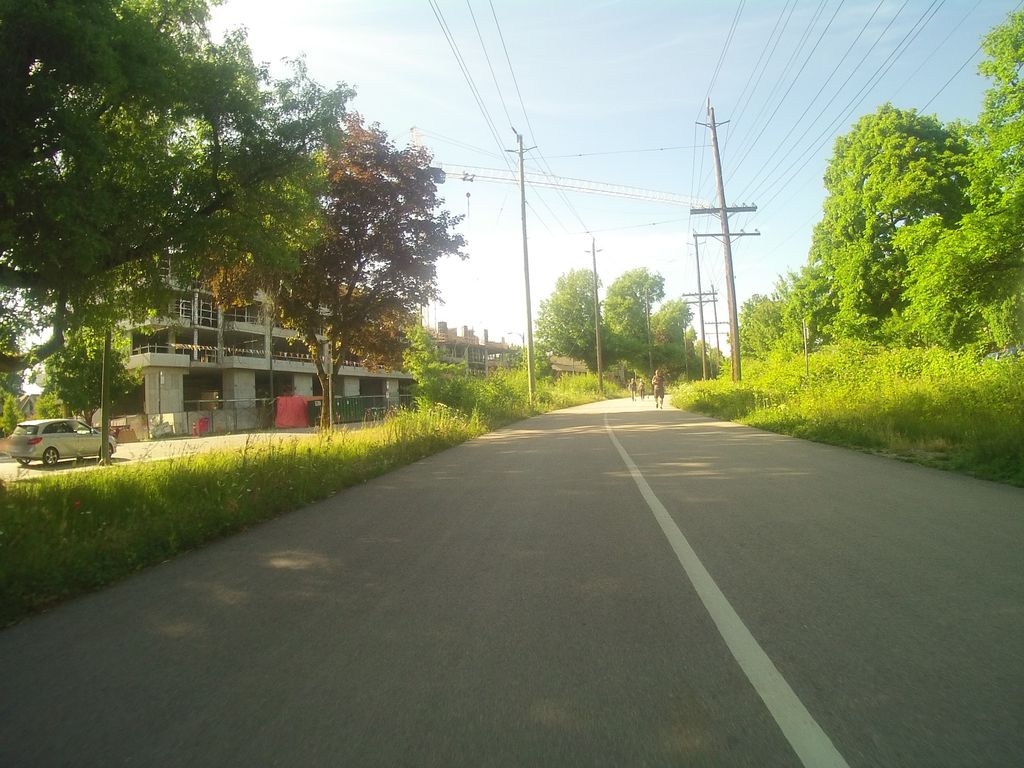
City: vancouver